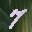
Label: 7